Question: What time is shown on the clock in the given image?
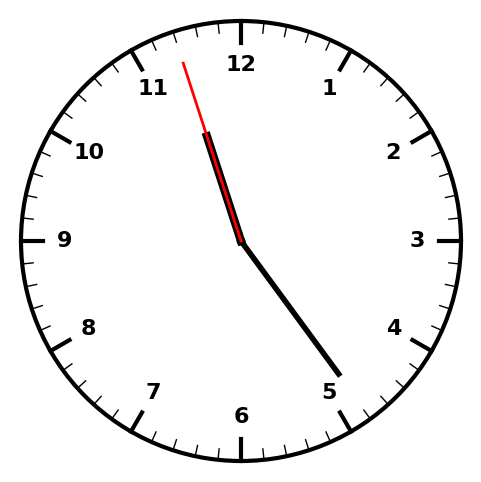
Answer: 11:23:57